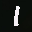
Label: 1